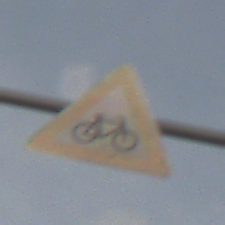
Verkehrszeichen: RadverkehrLinks
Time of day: SunriseSunset
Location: Outdoor (Nature)
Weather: PartlyCloudy
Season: NotSpecified
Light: Natural